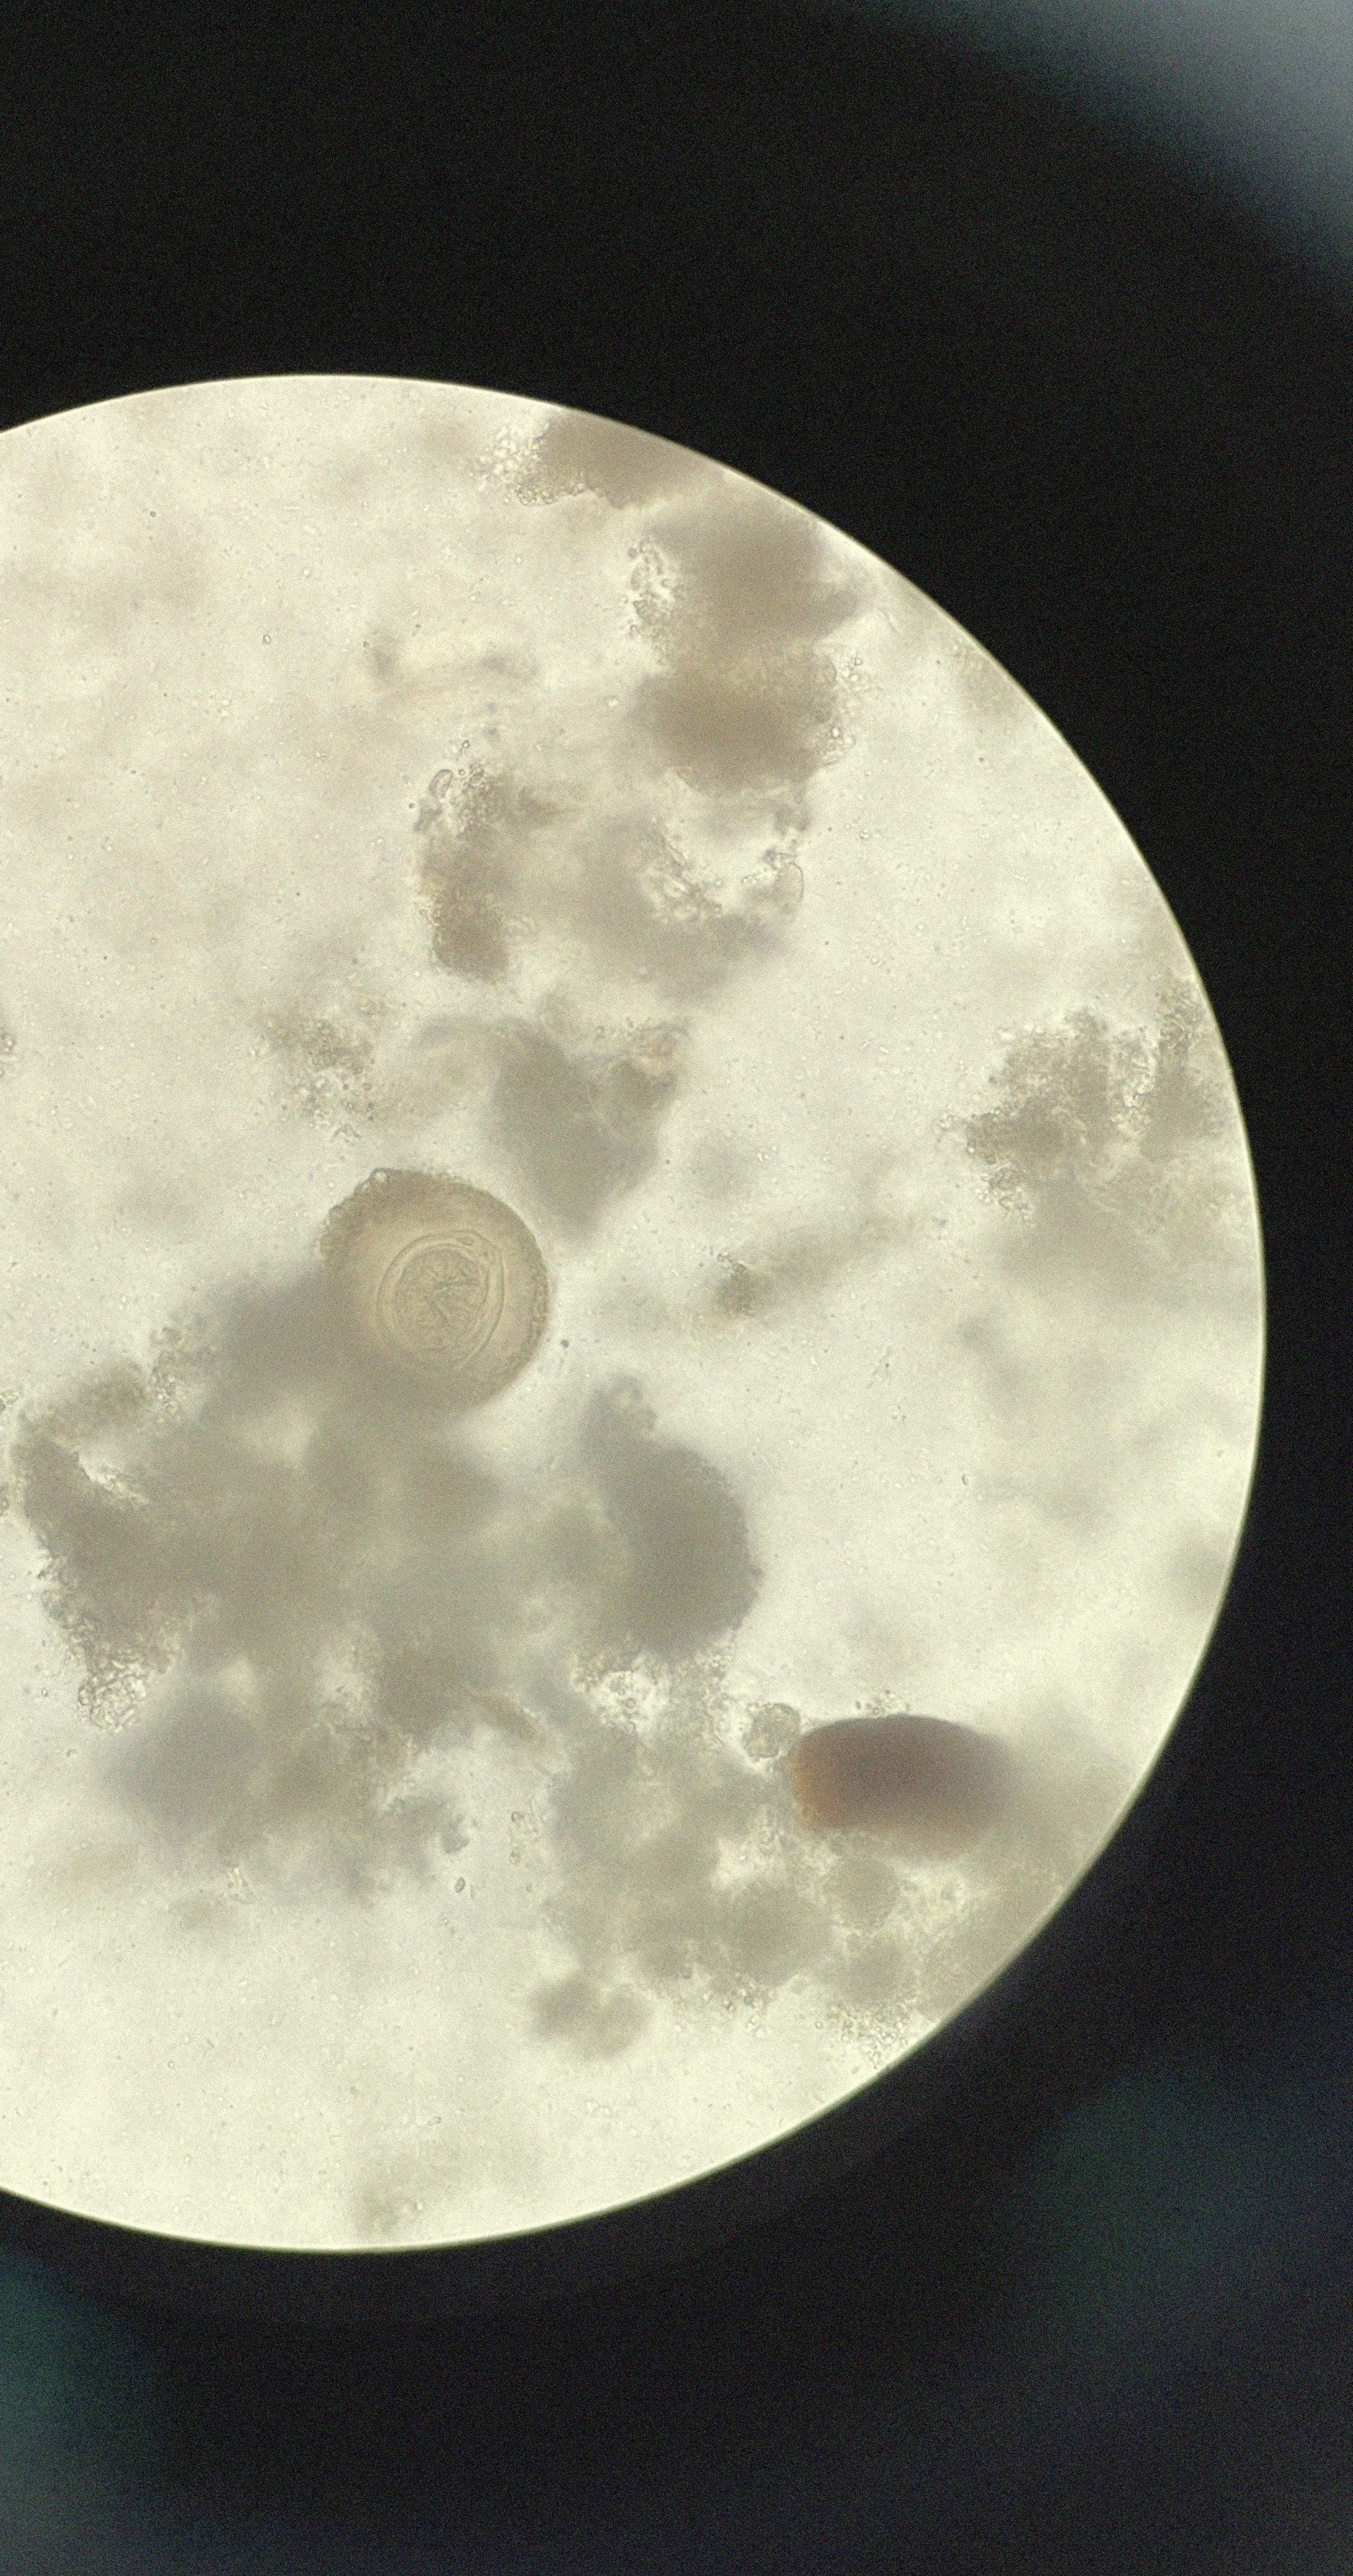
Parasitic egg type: Hymenolepis diminuta